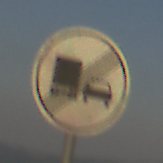
Verkehrszeichen: EndeUeberholverbotKraftfahrzeuge
Umgebung: Outdoor, Nature
Tageszeit: SunriseSunset
Wetter: Clear
Licht: Natural
Jahreszeit: NotSpecified
Kontrast: HighContrast